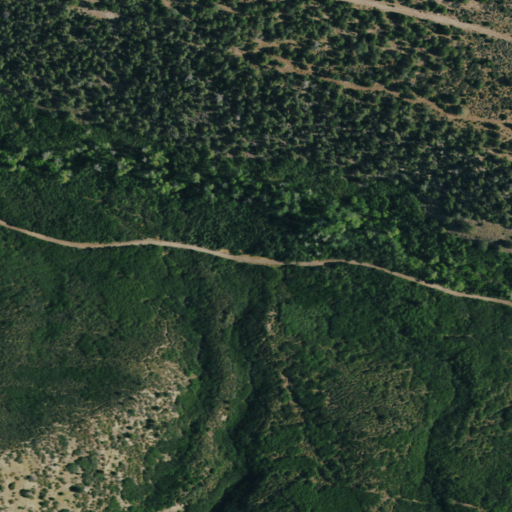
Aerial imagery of valley in Colorado named Pole Gulch containing deciduous forest, evergreen forest, woody wetlands, shrub, and mixed forest